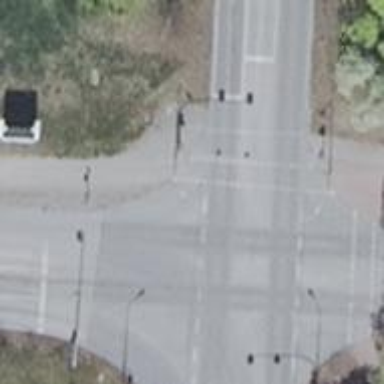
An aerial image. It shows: Secondary road with asphalt surface.